Question: What is the value of the measurement in the image?
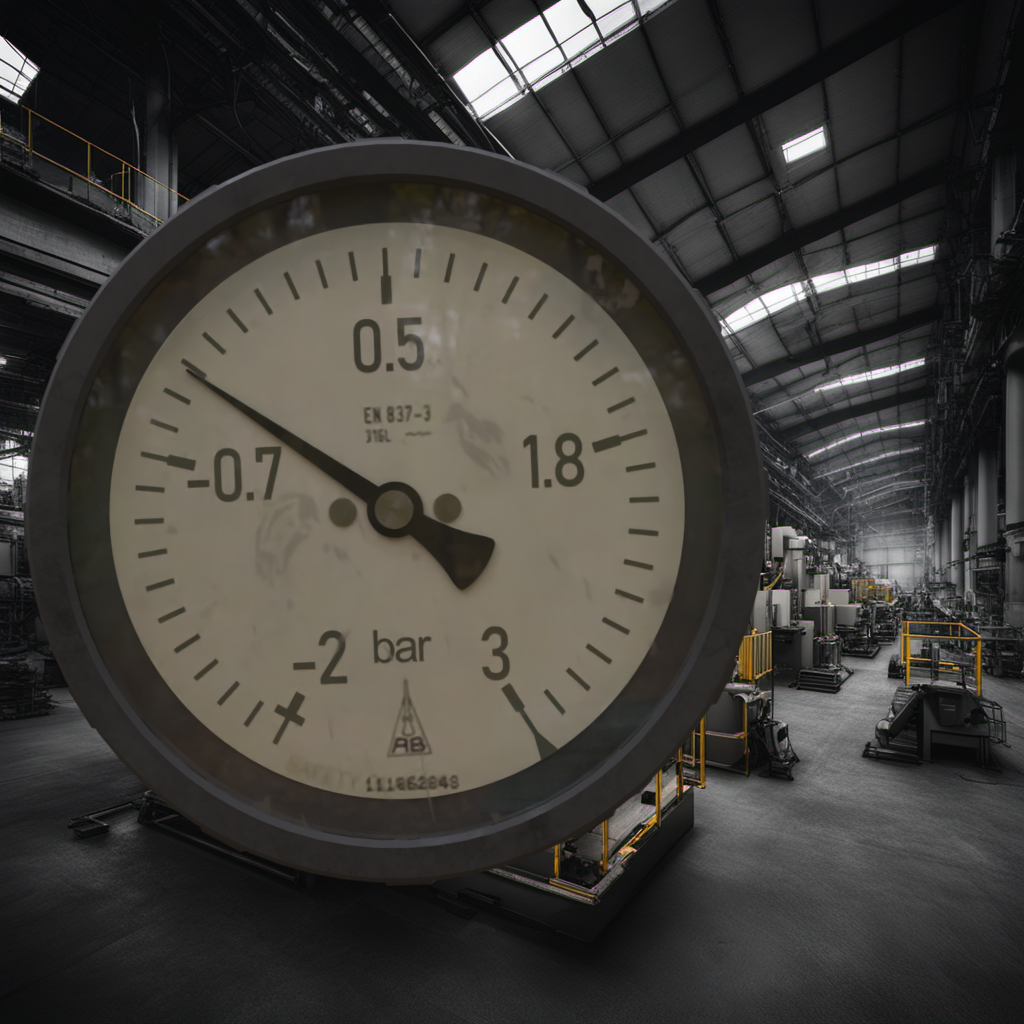
Answer: The result is -0.42
Question: What is the value range of the measurement in the image?
Answer: The range is from -2 to 3
Question: What is the minimum and maximum value of this measurement?
Answer: The minimum value is -2 and the maximum value is 3